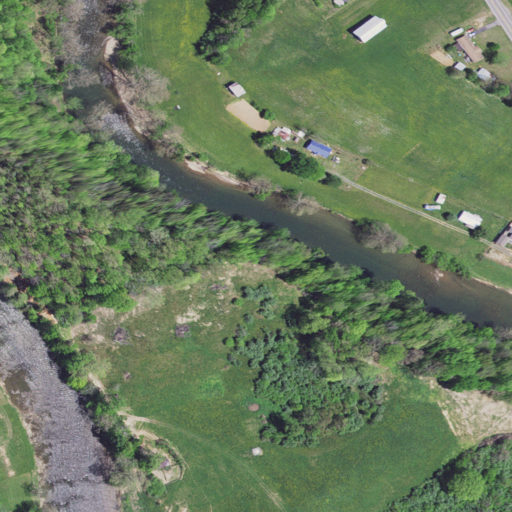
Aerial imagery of cliff(s) in Virginia named Bald Alley Bluff containing pasture, deciduous forest, open water, open development, low intensity development, mixed forest, herbaceous wetlands, and grassland